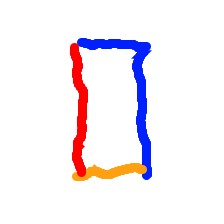
Shape: rectangle